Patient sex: F
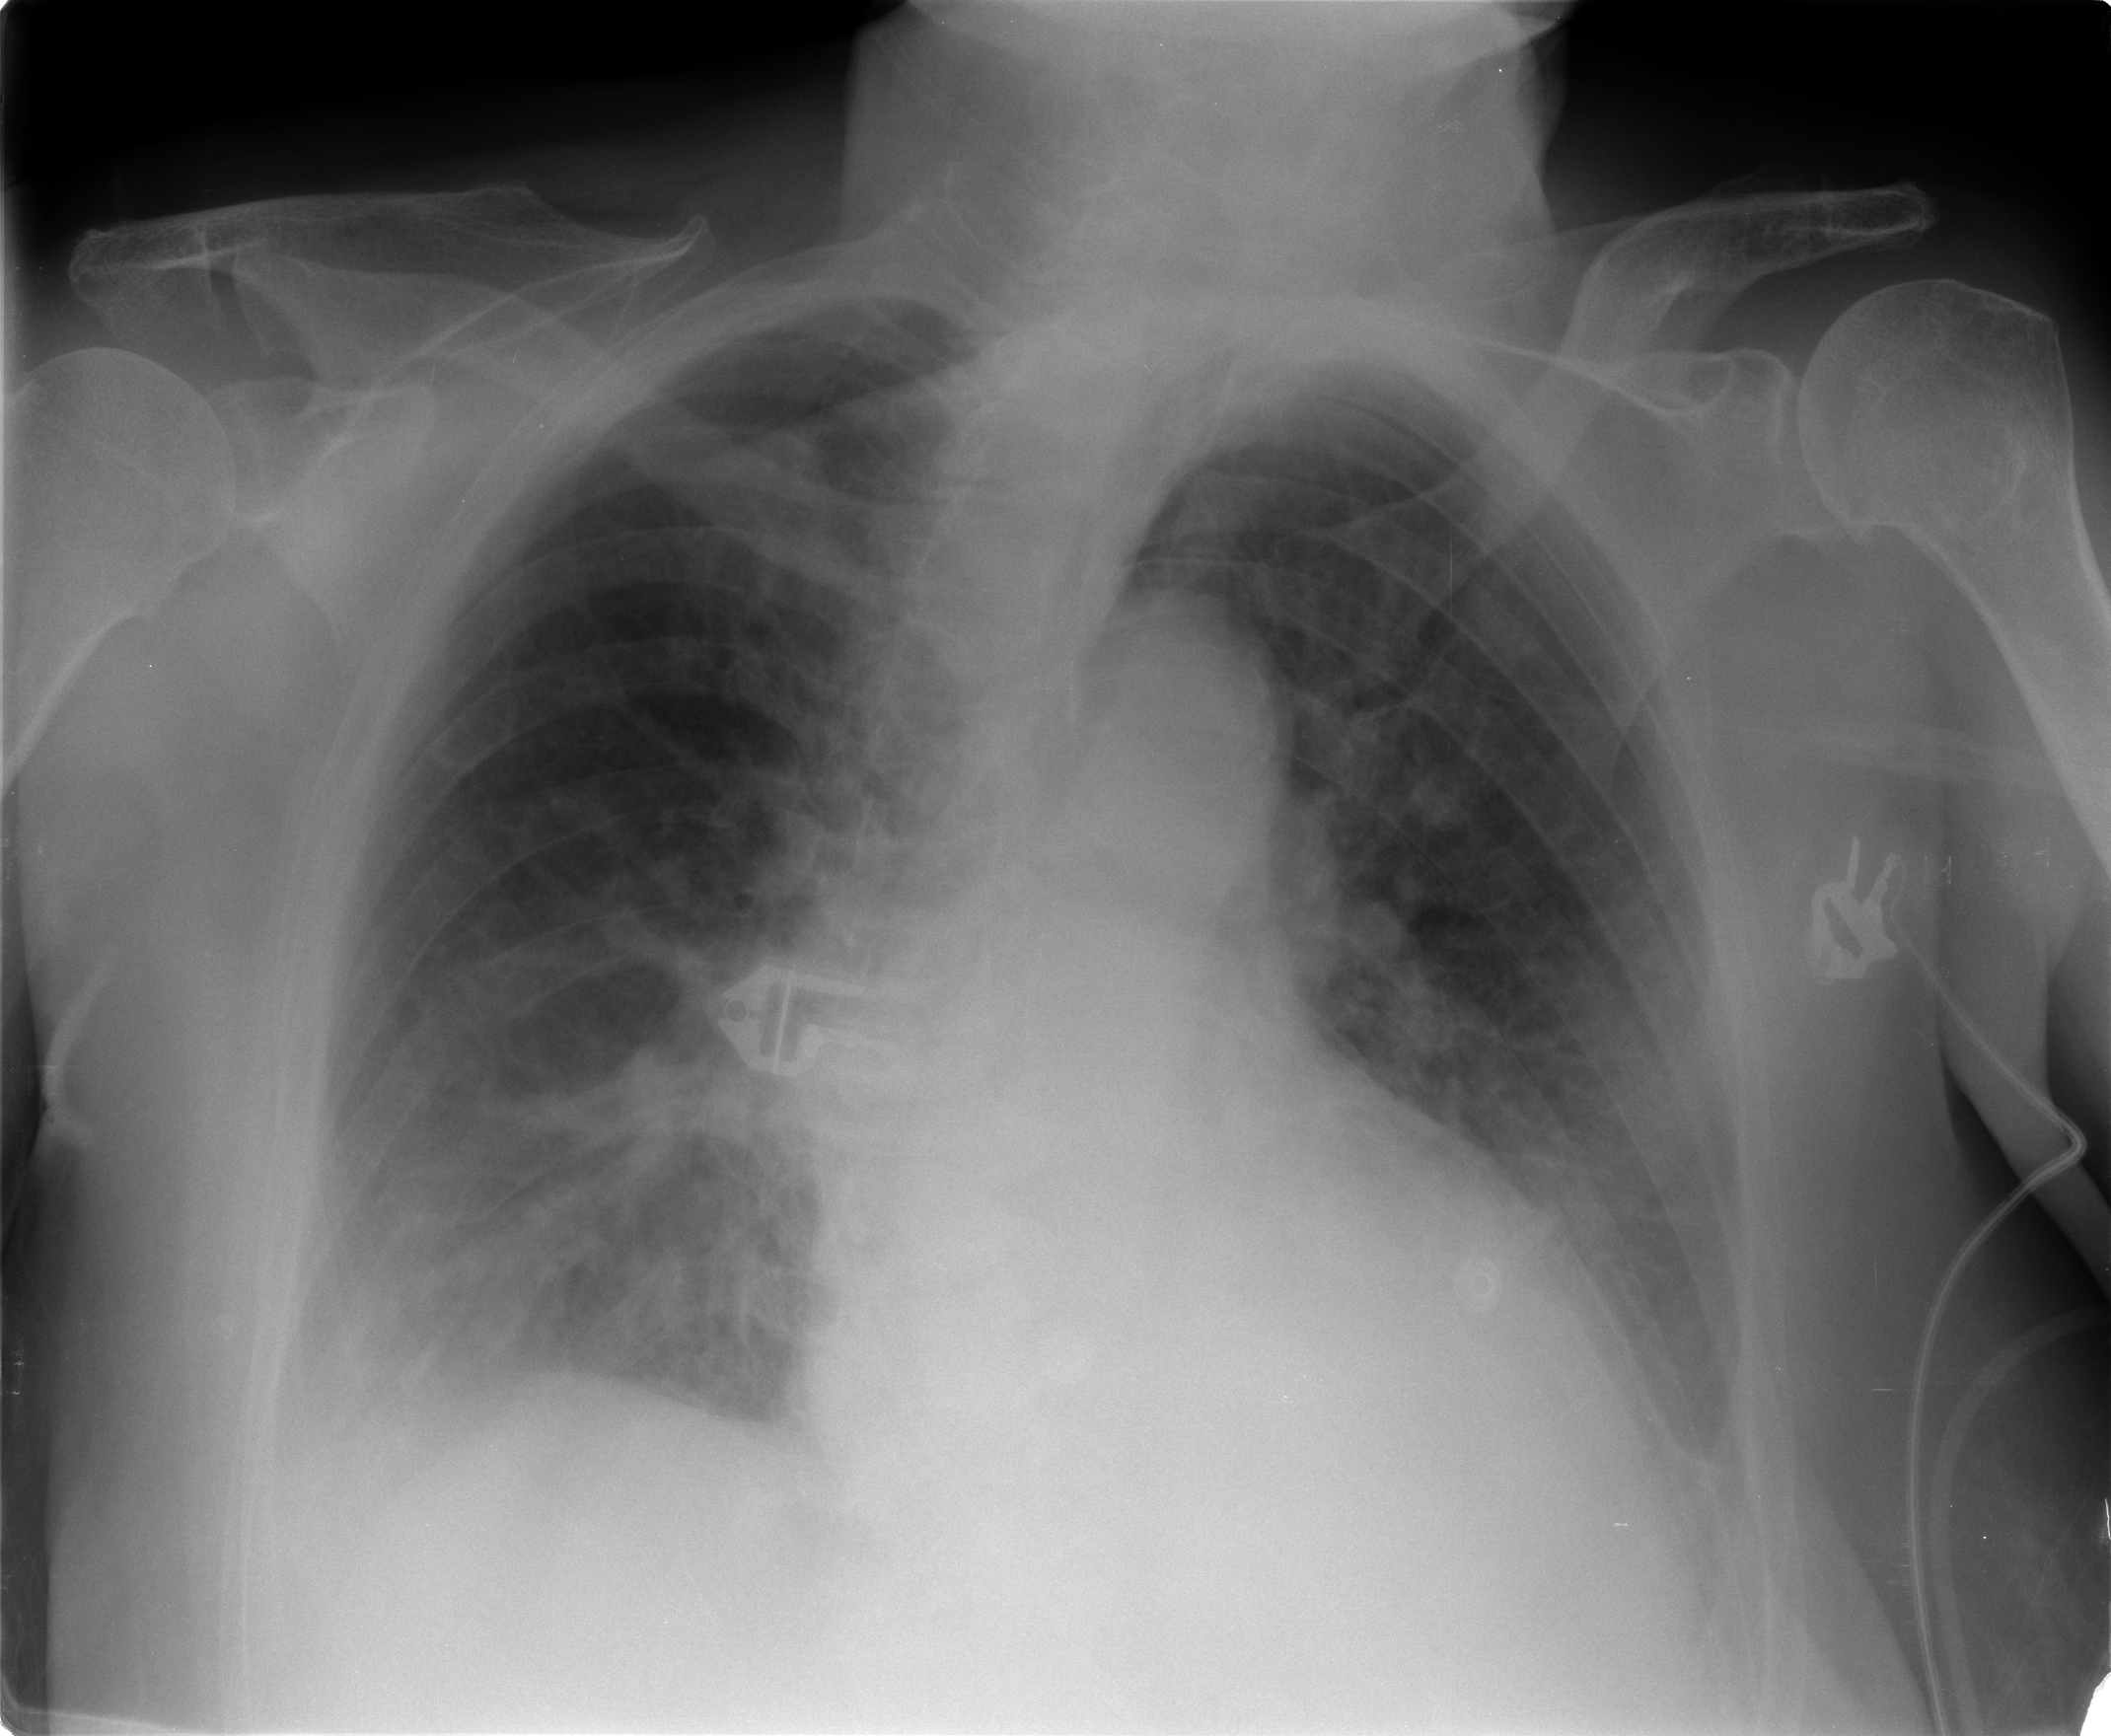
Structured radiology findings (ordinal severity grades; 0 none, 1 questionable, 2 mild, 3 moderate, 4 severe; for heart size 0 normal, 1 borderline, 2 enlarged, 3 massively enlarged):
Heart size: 0
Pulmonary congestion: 2
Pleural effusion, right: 2
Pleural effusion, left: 2
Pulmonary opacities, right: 1
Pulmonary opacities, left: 1
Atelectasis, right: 2
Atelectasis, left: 2